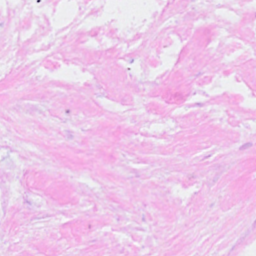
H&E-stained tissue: Breast